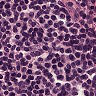
Metastatic tissue present: no